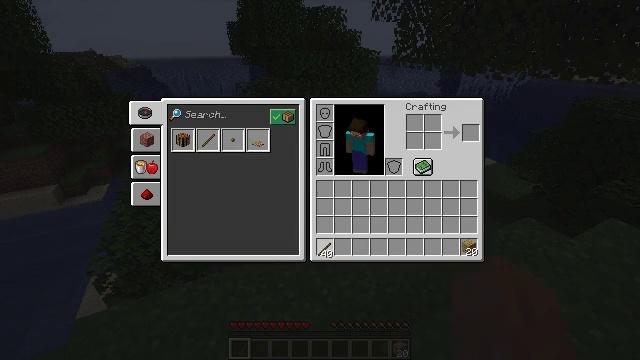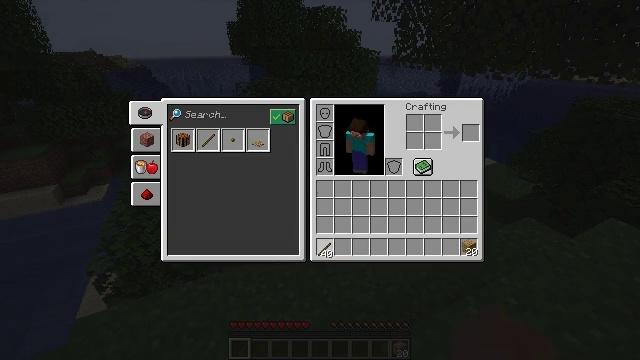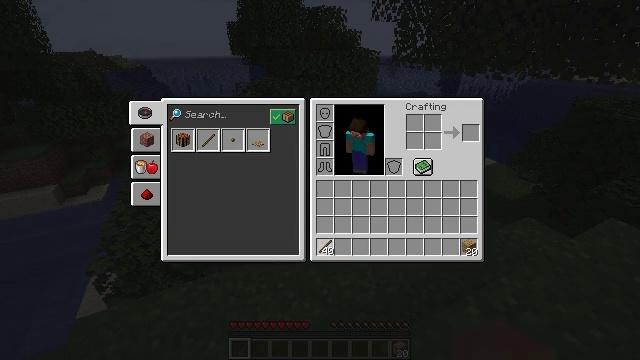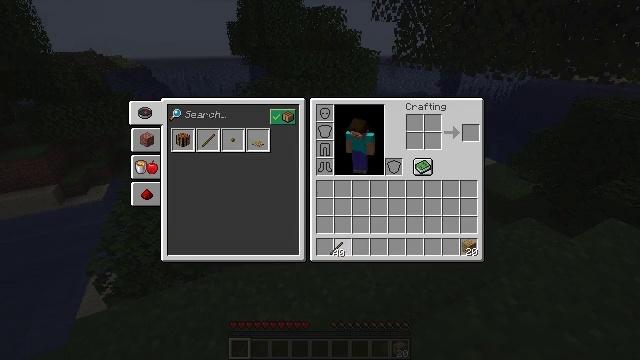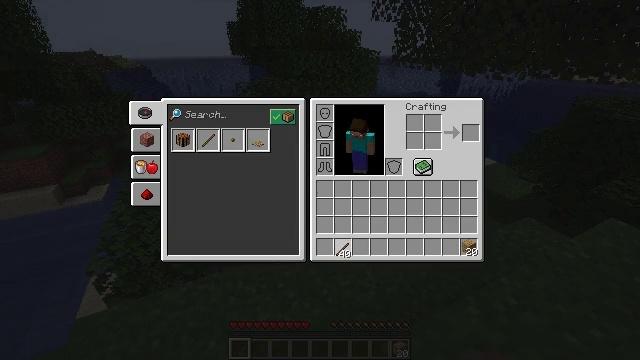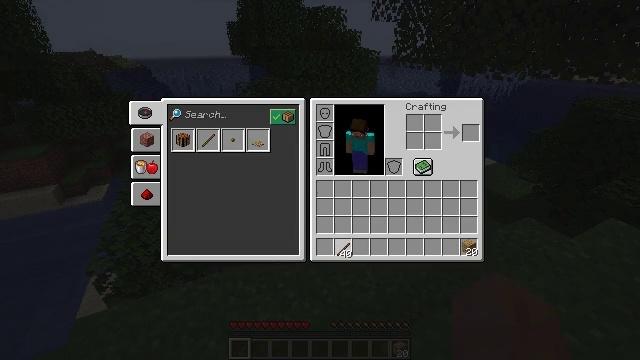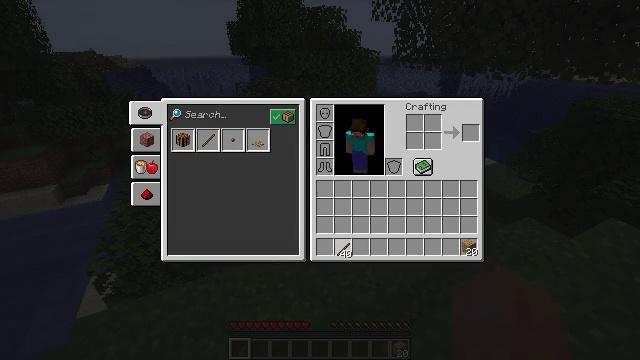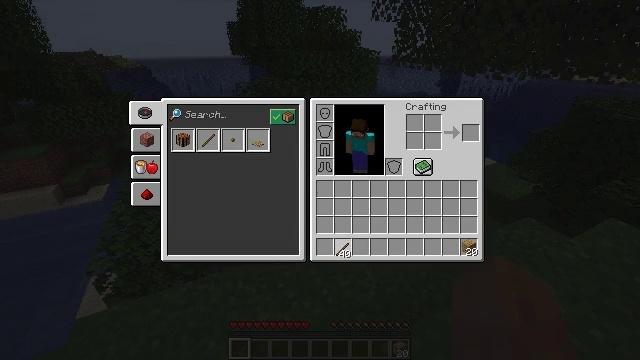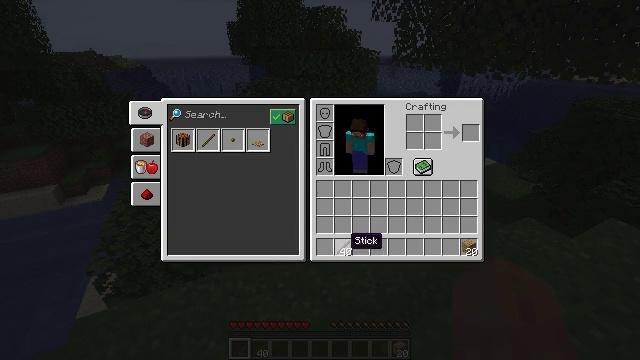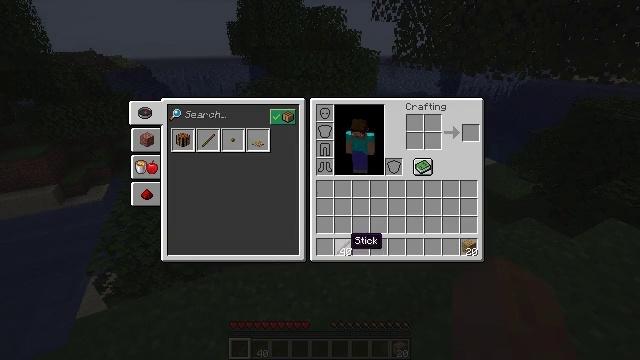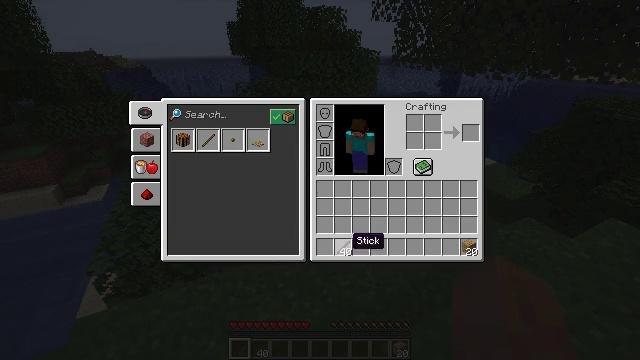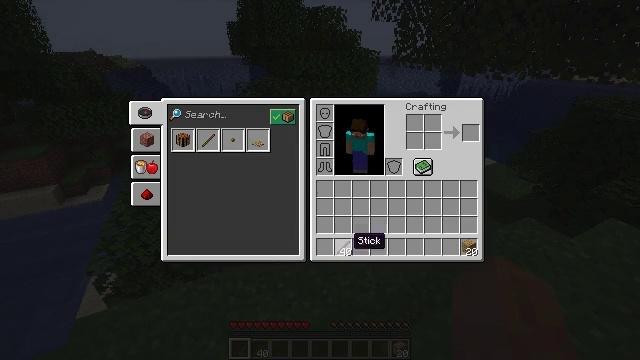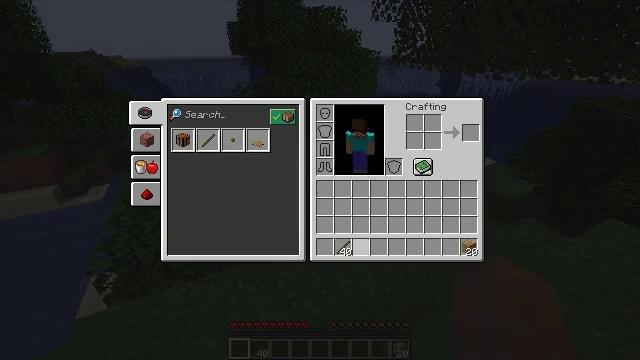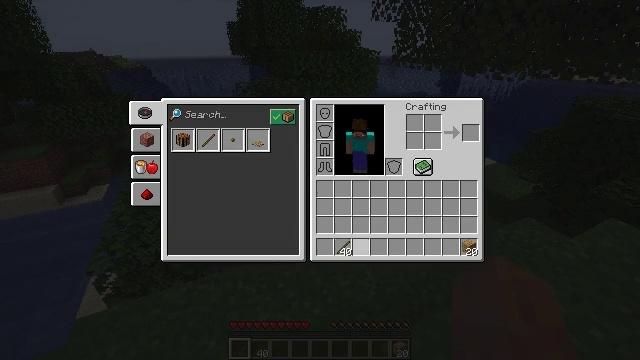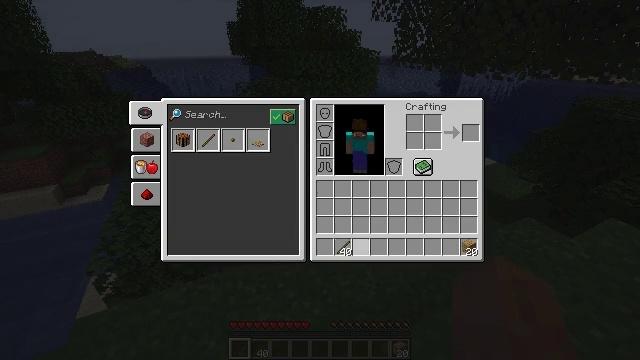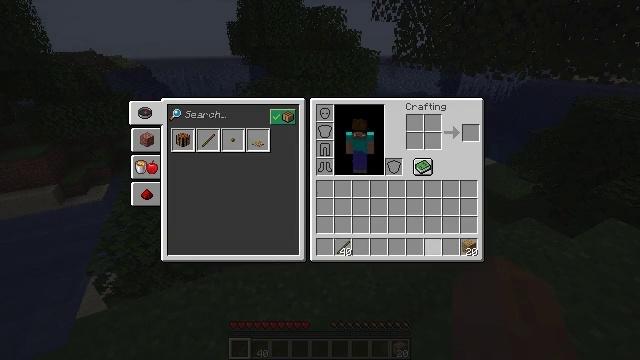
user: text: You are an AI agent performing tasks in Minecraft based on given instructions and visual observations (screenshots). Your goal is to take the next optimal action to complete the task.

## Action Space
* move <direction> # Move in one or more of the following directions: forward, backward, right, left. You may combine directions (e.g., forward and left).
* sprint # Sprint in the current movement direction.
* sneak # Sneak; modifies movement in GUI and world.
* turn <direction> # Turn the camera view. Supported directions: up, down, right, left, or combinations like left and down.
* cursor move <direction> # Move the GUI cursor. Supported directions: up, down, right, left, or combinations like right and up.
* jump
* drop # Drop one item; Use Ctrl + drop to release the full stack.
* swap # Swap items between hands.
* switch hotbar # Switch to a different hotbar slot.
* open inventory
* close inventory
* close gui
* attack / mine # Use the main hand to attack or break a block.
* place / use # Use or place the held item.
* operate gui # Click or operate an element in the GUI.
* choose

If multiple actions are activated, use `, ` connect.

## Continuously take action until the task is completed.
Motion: motion action
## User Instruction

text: Get a wooden hoe by using sticks and planks.
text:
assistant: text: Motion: operate gui
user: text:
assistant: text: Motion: no_op
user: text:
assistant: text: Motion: cursor move right
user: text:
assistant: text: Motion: no_op
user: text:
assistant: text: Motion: operate gui
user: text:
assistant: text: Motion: operate gui
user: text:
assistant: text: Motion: operate gui
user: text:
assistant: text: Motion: no_op
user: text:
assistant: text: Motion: no_op
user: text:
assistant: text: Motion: no_op
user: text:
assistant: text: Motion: no_op
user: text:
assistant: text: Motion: no_op
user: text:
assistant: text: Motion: no_op
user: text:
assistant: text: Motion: no_op
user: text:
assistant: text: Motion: cursor move right
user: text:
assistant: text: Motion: cursor move right and up
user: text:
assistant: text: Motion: cursor move up
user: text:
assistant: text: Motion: no_op
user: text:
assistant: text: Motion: no_op
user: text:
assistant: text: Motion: no_op
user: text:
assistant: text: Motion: close gui
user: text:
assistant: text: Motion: turn left and down
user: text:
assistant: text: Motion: turn down
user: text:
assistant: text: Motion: turn down
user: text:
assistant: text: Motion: turn down
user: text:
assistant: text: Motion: no_op
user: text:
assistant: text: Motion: no_op
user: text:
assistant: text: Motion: no_op
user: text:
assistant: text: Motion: turn right
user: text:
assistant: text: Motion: turn right